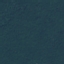
Land use / land cover: Forest